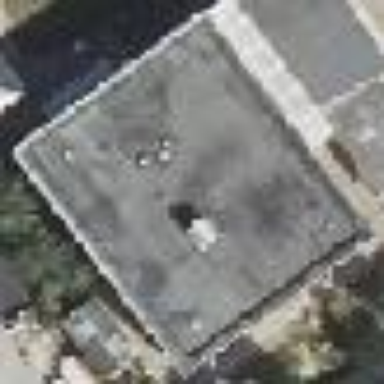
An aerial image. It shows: Detached building with flat roof.